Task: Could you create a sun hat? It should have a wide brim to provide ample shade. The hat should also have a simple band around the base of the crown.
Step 149:
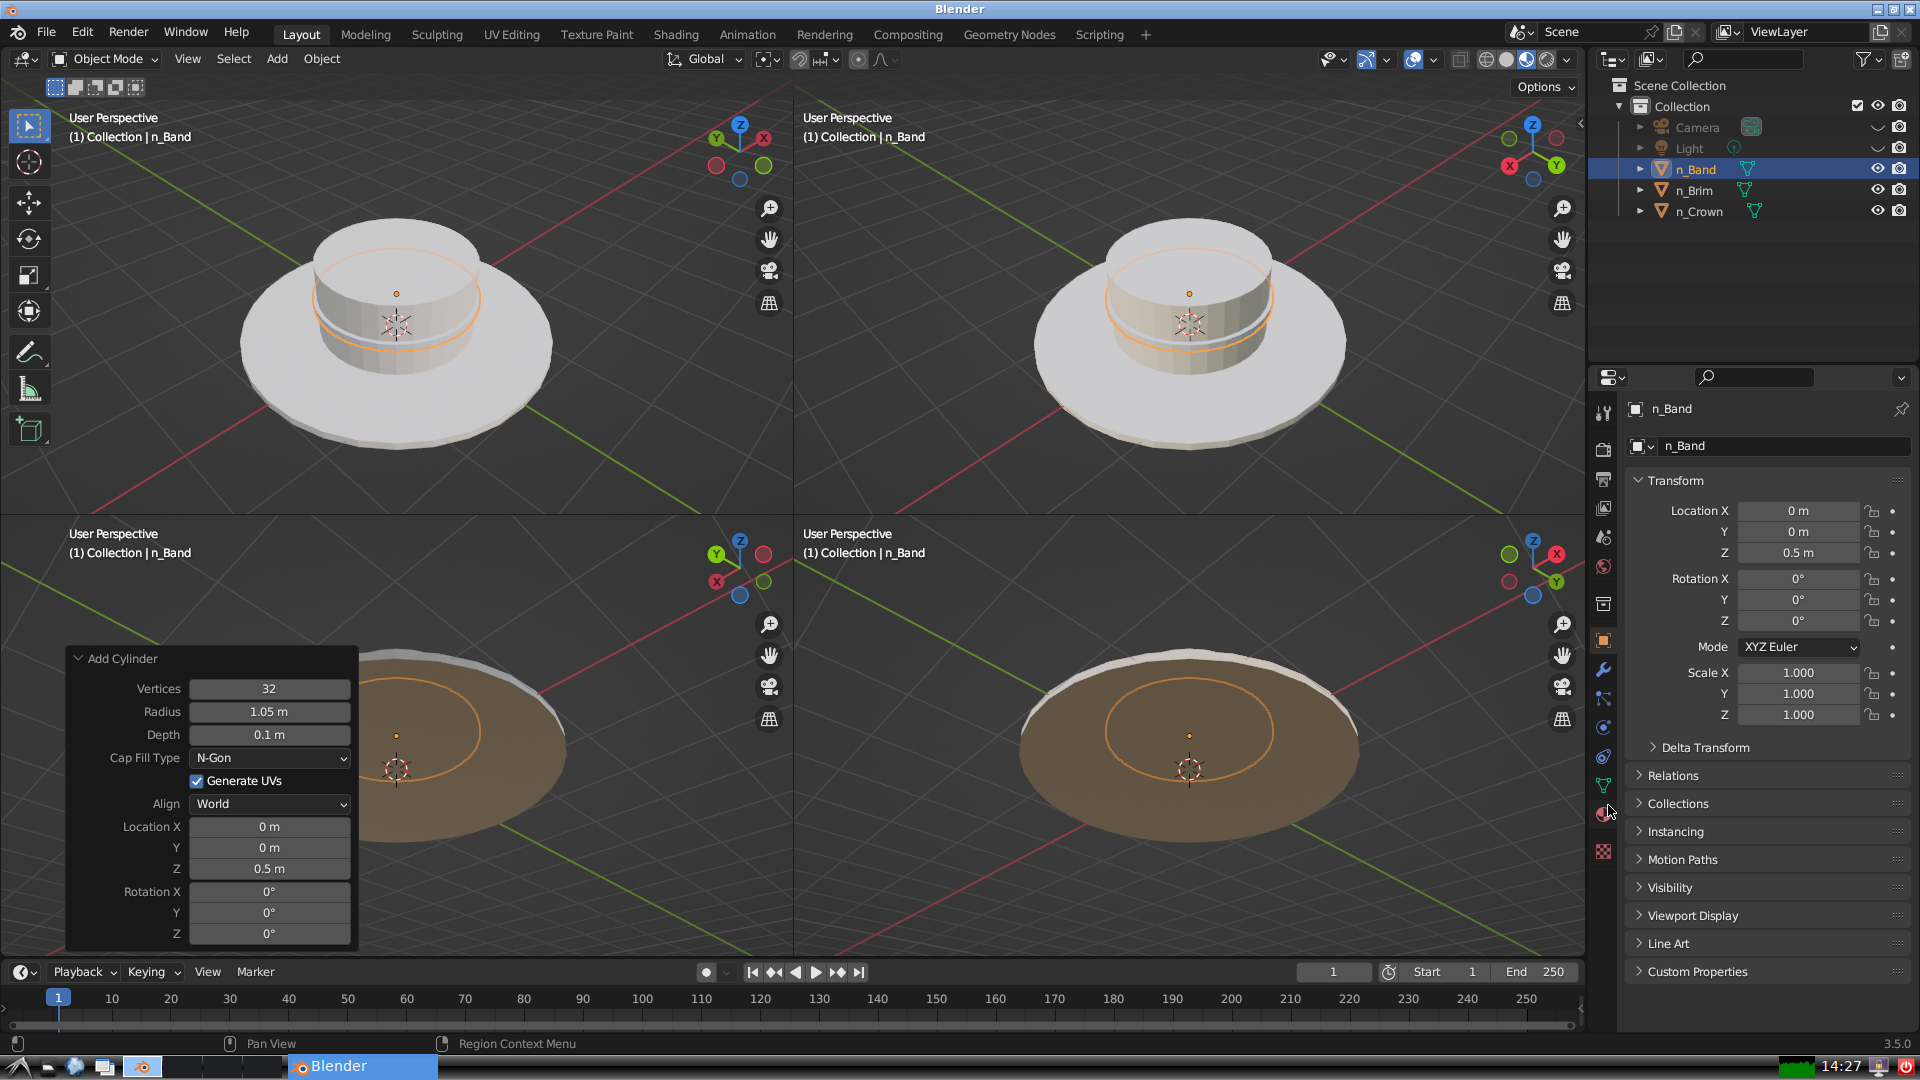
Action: click: no